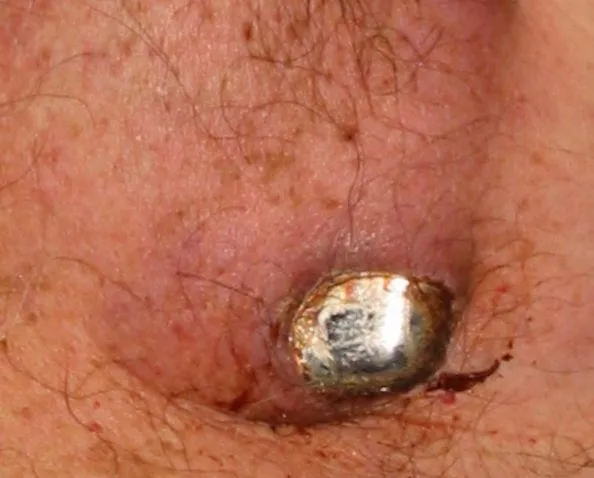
Close up examination of AICD eroding through the skin.
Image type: medical_photograph (other_medical_photograph)